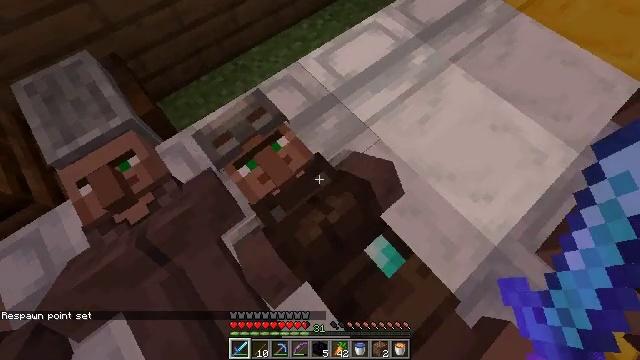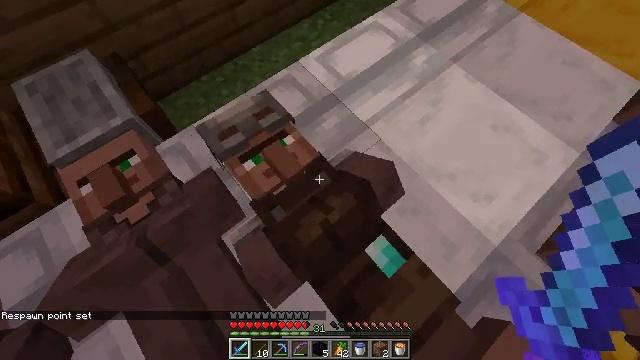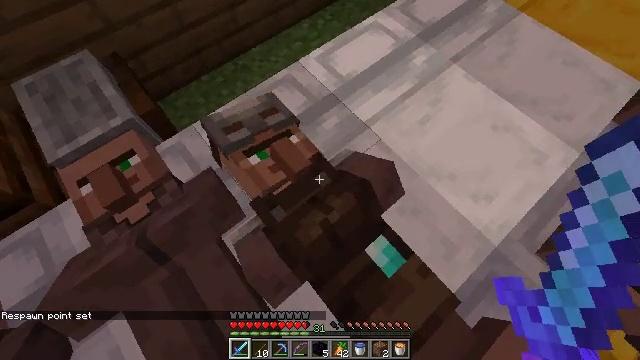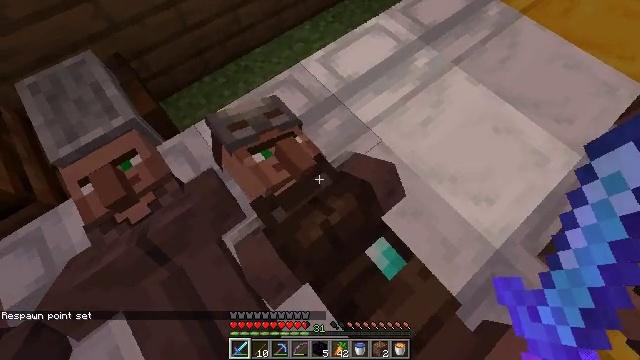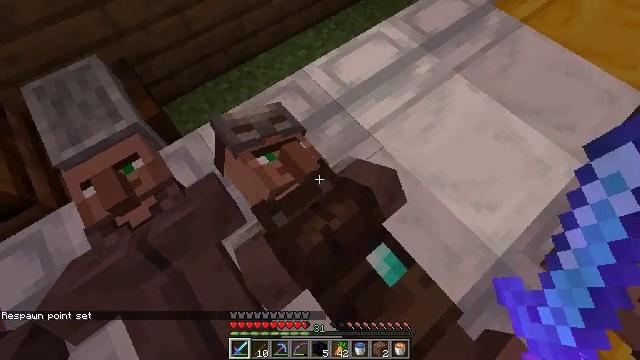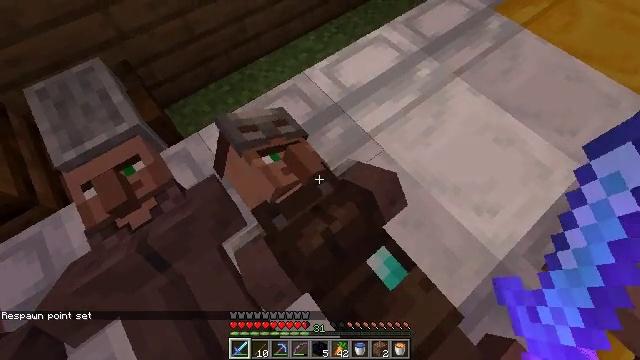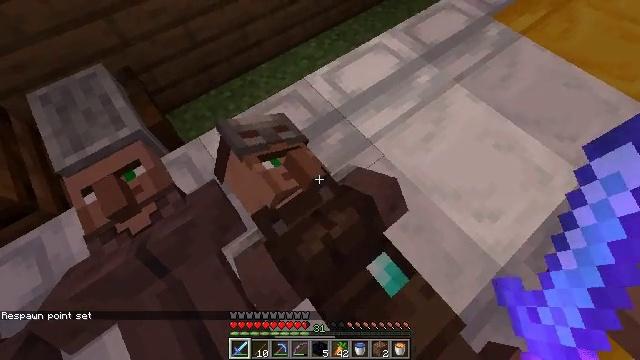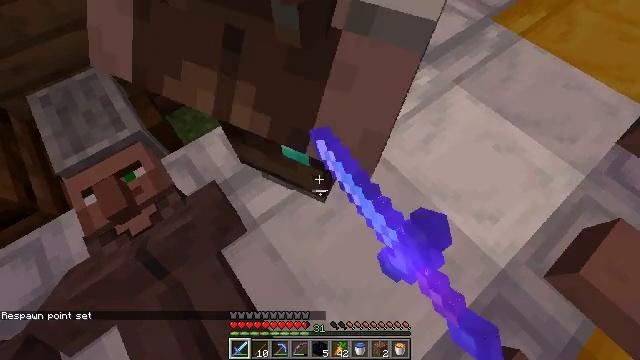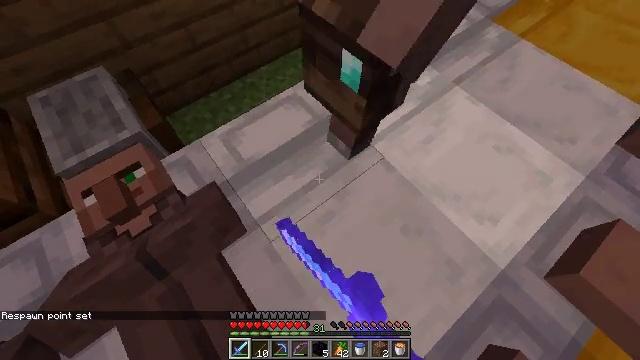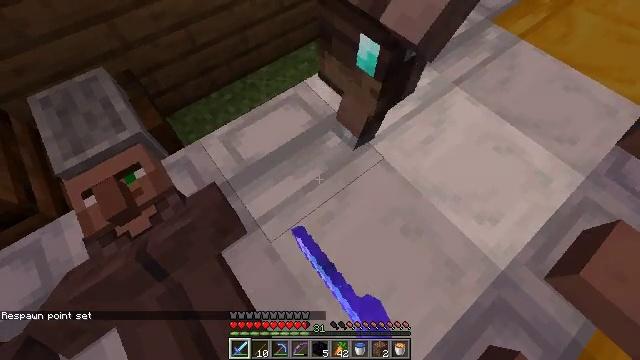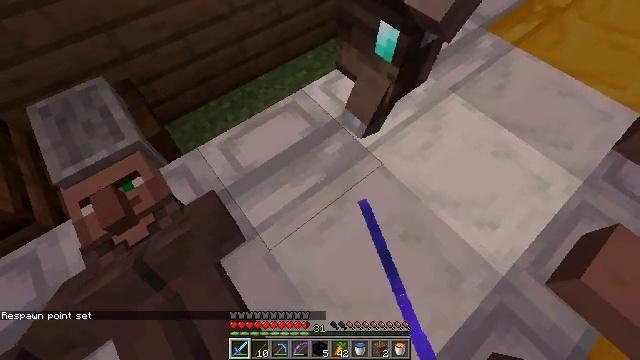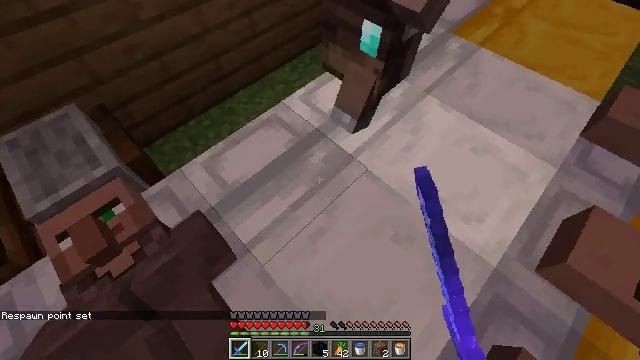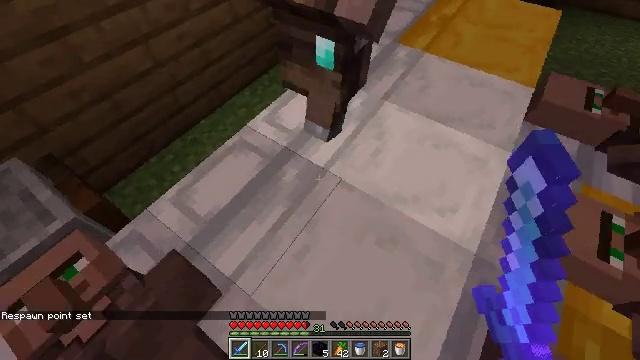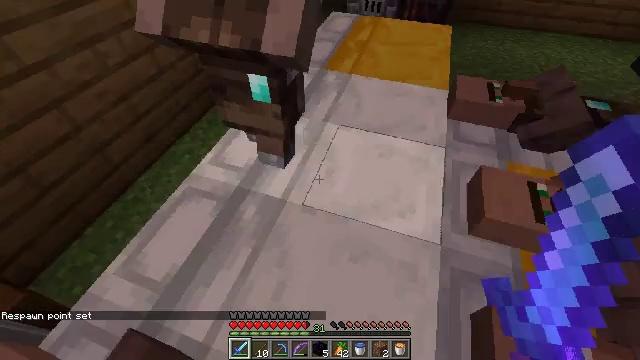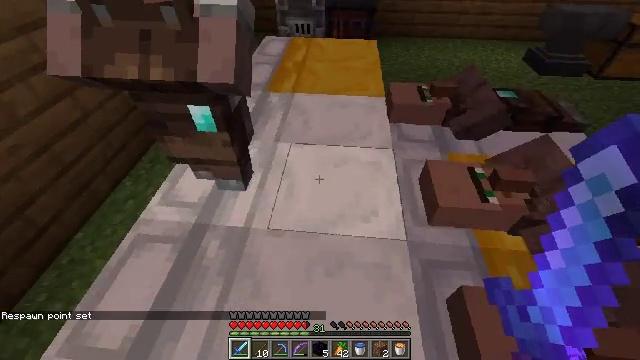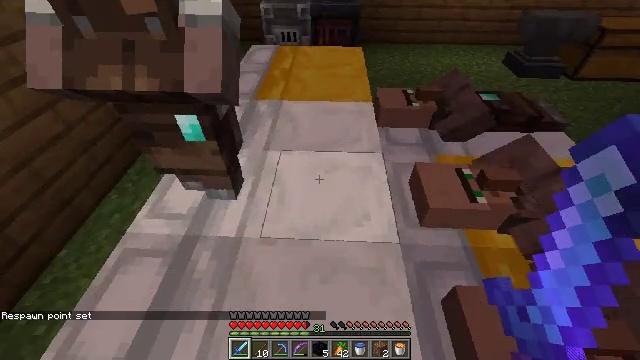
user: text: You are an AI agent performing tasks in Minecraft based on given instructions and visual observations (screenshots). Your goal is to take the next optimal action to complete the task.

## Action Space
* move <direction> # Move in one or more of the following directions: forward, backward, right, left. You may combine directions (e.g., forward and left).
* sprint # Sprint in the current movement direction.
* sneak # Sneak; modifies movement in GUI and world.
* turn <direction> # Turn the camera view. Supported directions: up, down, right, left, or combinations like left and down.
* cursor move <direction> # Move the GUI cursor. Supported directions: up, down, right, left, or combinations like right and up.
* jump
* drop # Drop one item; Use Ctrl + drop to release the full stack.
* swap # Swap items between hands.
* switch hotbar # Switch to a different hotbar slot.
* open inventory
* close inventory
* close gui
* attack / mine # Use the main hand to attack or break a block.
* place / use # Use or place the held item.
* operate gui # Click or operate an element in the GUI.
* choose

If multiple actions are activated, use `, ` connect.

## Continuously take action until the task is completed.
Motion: motion action
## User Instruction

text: Drop a diamond hoe.
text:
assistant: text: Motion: use / place
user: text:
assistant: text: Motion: use / place
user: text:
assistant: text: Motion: use / place
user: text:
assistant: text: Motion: turn up
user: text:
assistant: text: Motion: no_op
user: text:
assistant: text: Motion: turn up
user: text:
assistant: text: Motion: no_op
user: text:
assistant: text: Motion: no_op
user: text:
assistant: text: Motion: no_op
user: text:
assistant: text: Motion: turn up
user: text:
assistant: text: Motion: turn right and up
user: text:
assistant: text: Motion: turn right and up
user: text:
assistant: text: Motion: turn right and up
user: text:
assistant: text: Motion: turn right and up
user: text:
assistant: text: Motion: turn right and up
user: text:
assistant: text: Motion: no_op
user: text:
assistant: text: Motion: turn left and up
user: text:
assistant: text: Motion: turn left and up
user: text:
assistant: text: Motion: turn left and up
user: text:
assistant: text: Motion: turn left and up
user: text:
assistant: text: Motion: turn left
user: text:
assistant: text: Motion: use / place
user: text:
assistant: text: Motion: use / place
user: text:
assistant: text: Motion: no_op
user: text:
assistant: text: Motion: no_op
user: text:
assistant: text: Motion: no_op
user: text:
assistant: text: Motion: no_op
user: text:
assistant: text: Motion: no_op
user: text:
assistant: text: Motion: no_op
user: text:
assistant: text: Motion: no_op